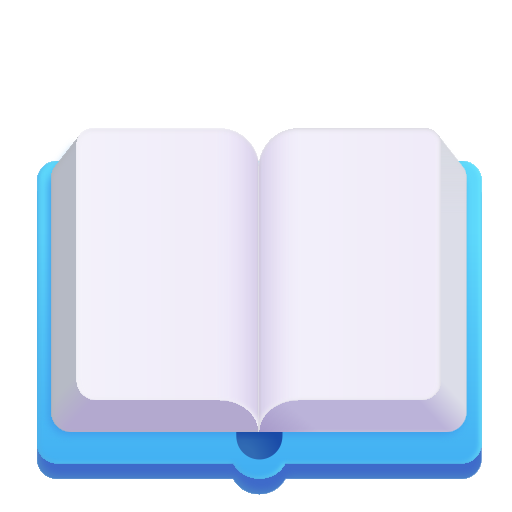
open book color